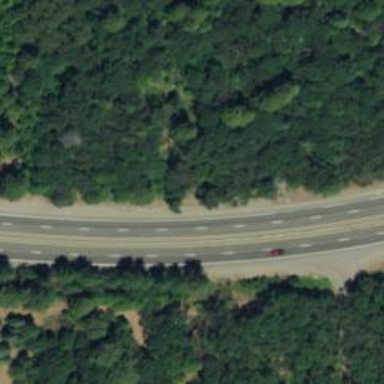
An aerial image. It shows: This image shows trunk highway that functions as expressway.